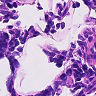
Metastatic tissue present: no